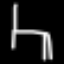
Label: chair